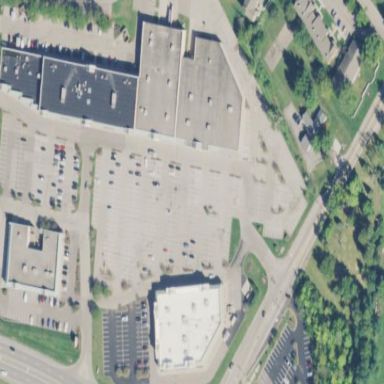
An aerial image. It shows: Retail area.